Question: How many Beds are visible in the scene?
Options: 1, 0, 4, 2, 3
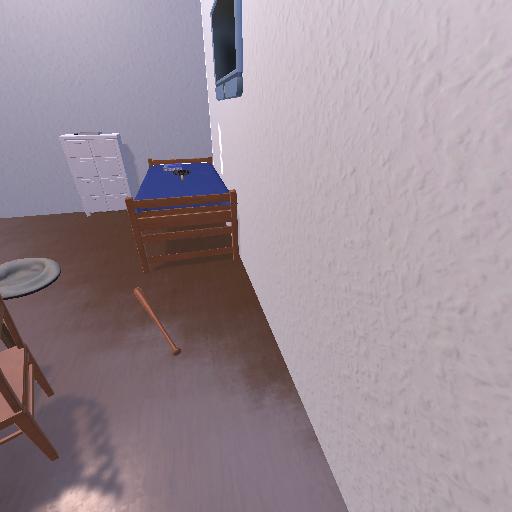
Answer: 1